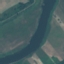
Land use / land cover class: River